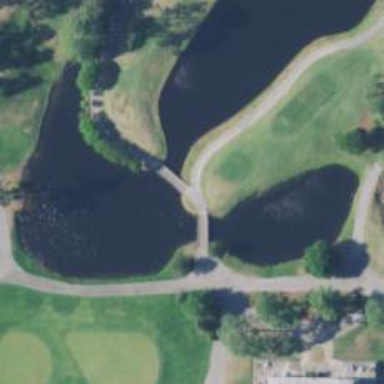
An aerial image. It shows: Path for golf carts.